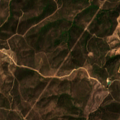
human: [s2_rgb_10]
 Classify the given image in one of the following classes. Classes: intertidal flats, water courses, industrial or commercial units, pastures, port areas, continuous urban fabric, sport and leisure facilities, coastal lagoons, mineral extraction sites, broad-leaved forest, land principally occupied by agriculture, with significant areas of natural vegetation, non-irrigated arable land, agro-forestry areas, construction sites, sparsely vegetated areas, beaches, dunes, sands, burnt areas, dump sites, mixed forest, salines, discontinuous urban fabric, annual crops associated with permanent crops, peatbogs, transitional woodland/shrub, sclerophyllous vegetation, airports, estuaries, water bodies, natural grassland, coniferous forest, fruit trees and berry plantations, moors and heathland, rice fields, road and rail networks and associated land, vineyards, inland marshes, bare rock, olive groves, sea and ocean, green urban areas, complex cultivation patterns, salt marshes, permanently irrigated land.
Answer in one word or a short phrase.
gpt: land principally occupied by agriculture, with significant areas of natural vegetation, sclerophyllous vegetation